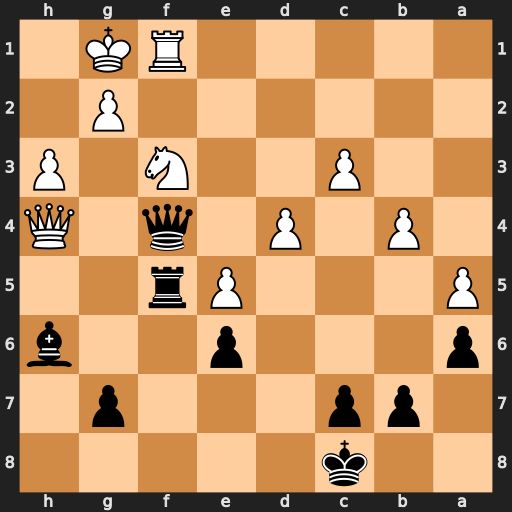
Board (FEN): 2k5/1pp3p1/p3p2b/P3Pr2/1P1P1q1Q/2P2N1P/6P1/5RK1
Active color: b
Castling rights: -
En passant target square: -
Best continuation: Qxh4 Nxh4 Be3+ Kh2 Rxf1